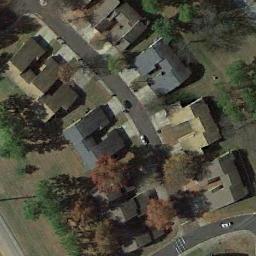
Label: medium_residential